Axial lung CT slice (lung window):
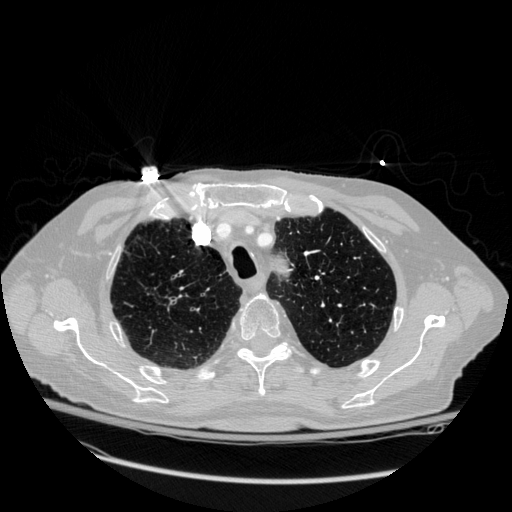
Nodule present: no